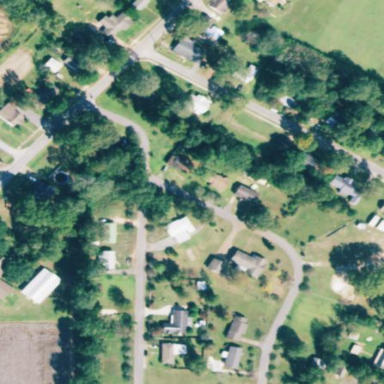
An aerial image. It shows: Residential area composed of single-family homes.